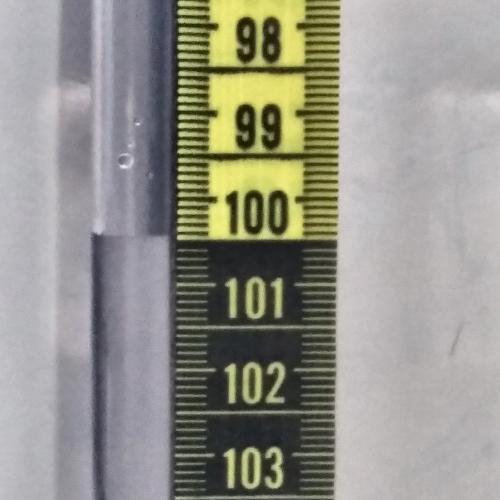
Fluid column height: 100.4 cm